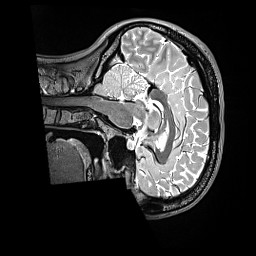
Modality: T2w
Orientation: sagittal
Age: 35
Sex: female
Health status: ill
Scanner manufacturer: siemens
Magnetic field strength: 3 T
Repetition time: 3.2 s
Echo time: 0.564 s